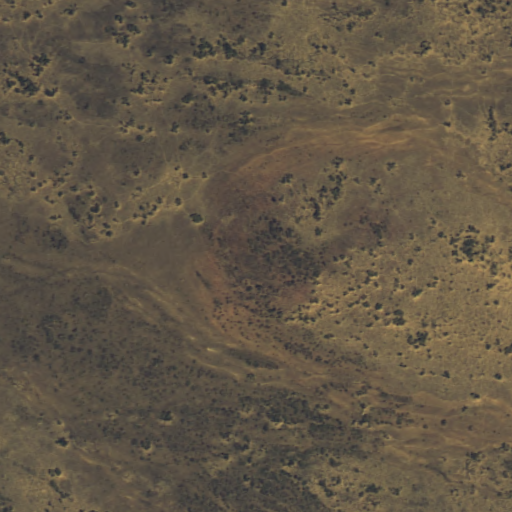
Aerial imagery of mountain in Hawaii named Pu‘upalaolelo containing only unknown